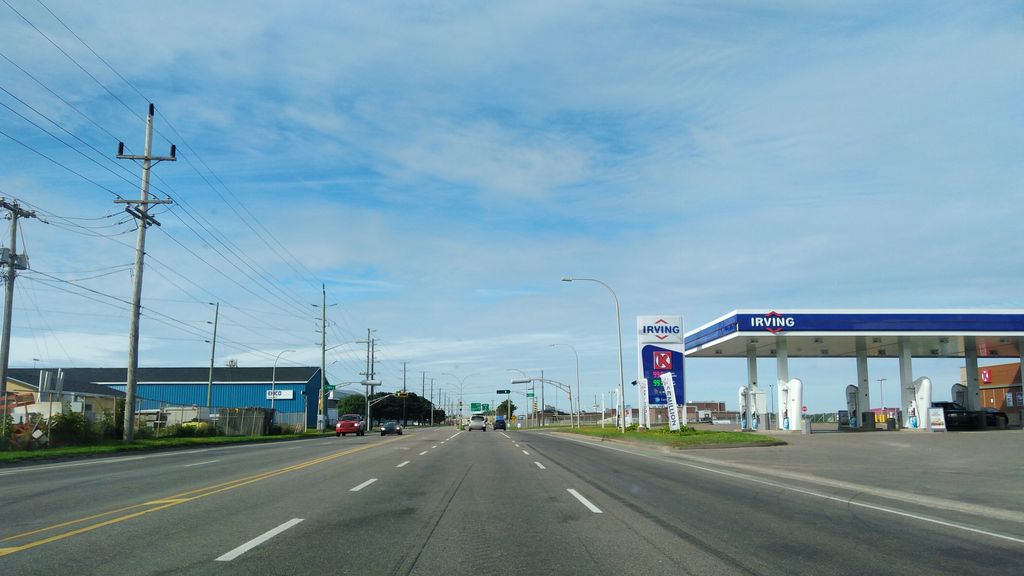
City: charlottetown